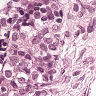
Metastatic tissue present: yes